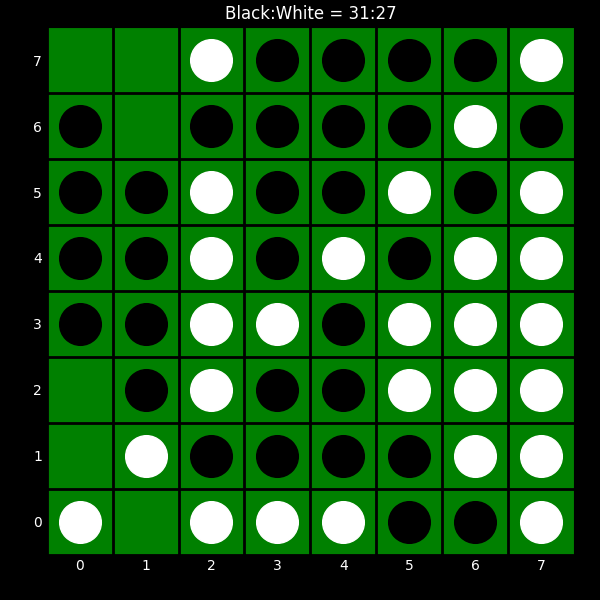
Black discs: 31
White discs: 27